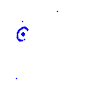
Particle: proton